Interaction volume radius: 10 \u00c5
Interaction volume height: 25 \u00c5
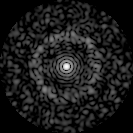
Disorder parameter: 0.8209